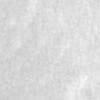
Label: no_change